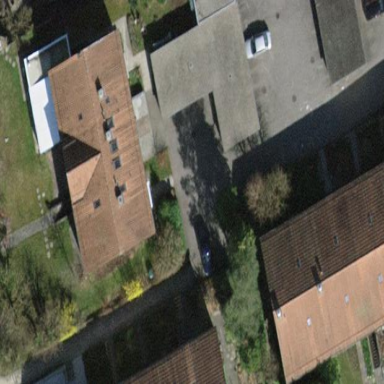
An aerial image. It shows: Group of garages.